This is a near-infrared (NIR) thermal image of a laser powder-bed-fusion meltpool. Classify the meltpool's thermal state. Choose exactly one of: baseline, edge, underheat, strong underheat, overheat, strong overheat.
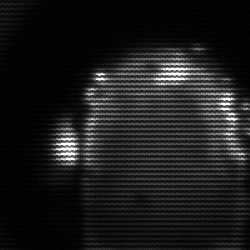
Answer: baseline